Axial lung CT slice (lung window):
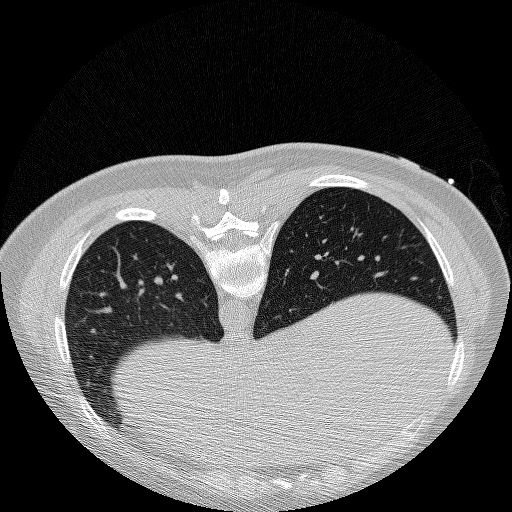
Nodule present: no